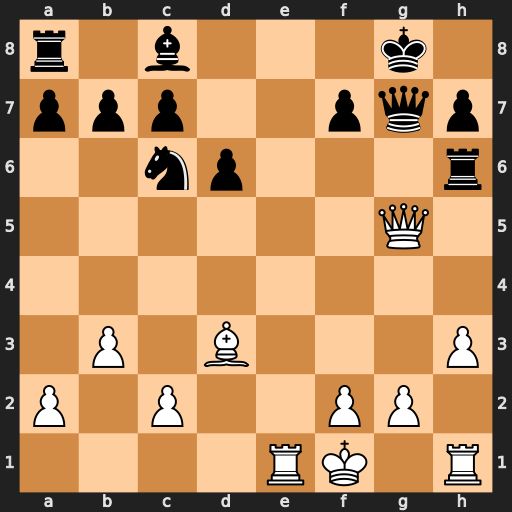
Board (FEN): r1b3k1/ppp2pqp/2np3r/6Q1/8/1P1B3P/P1P2PP1/4RK1R
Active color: w
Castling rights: -
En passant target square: -
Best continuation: Re8#